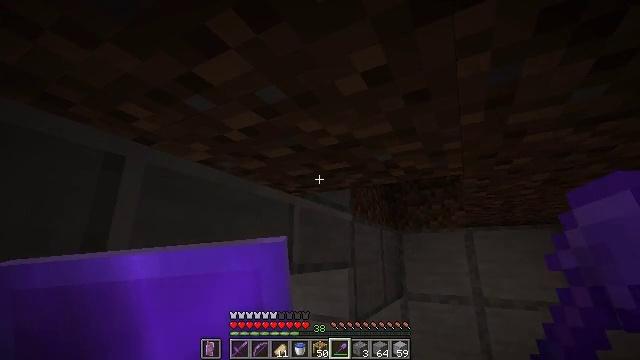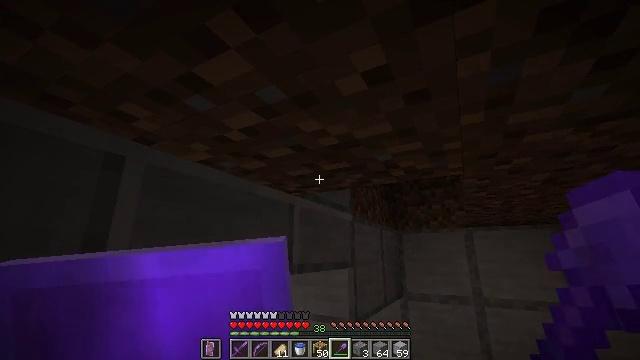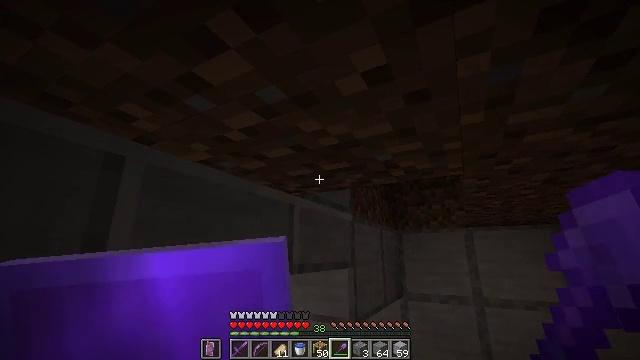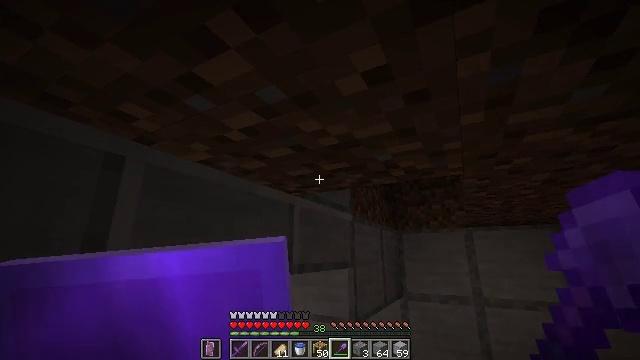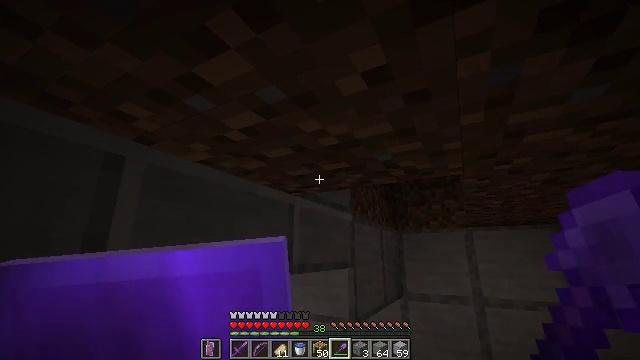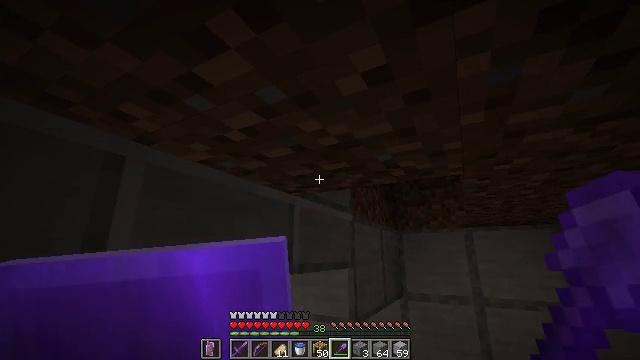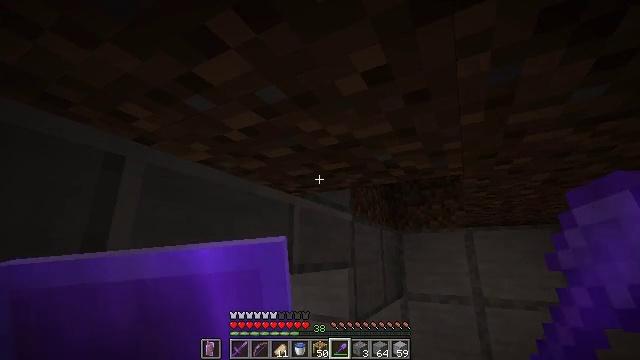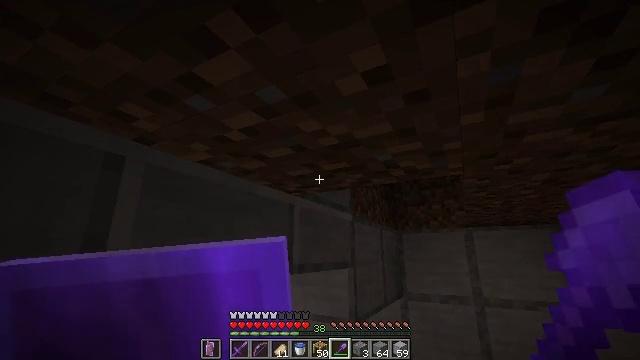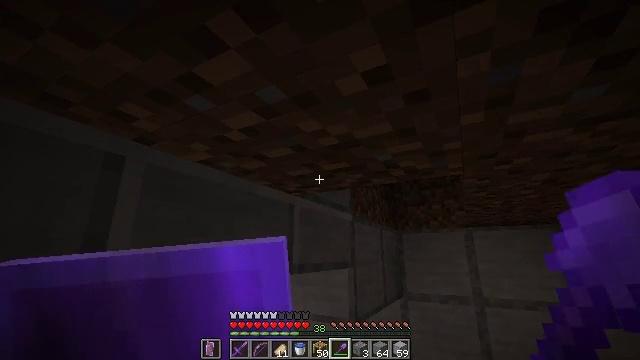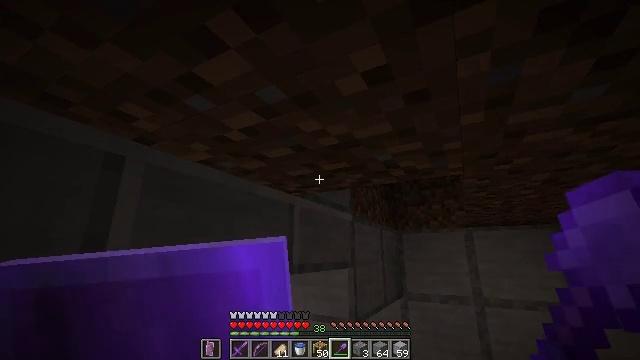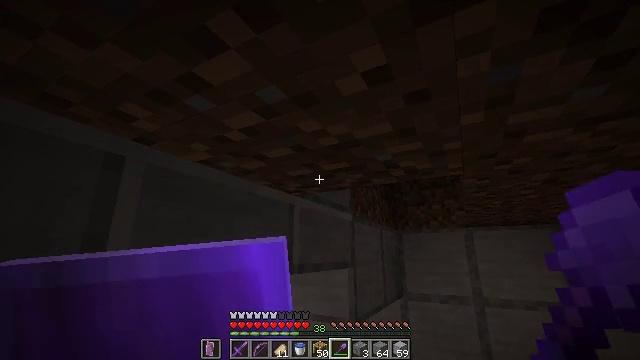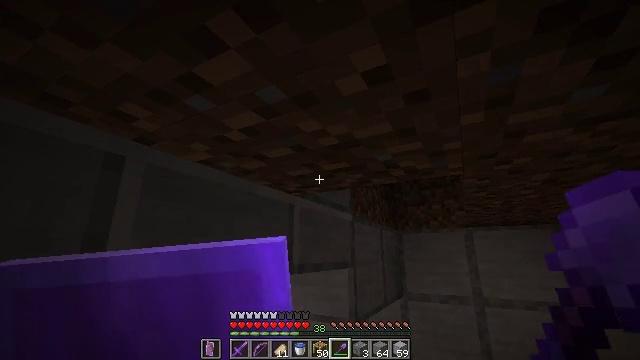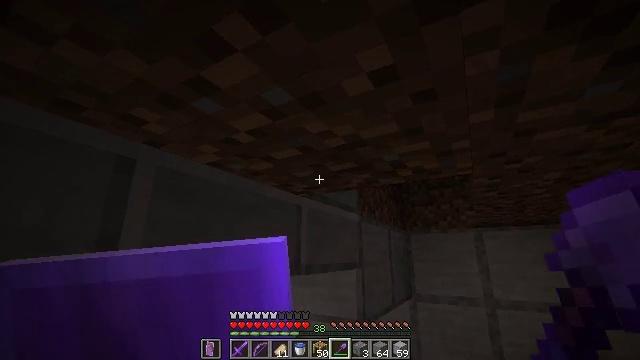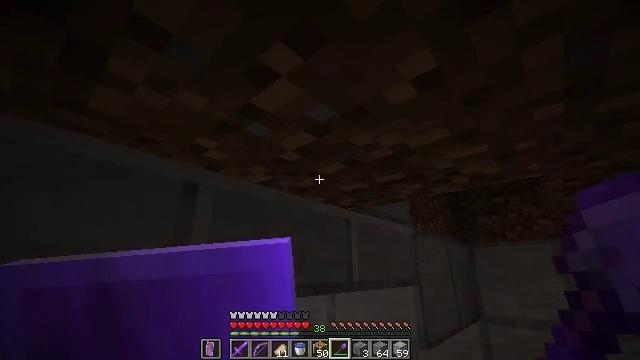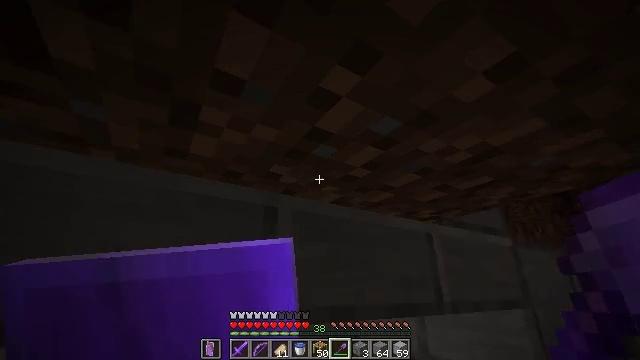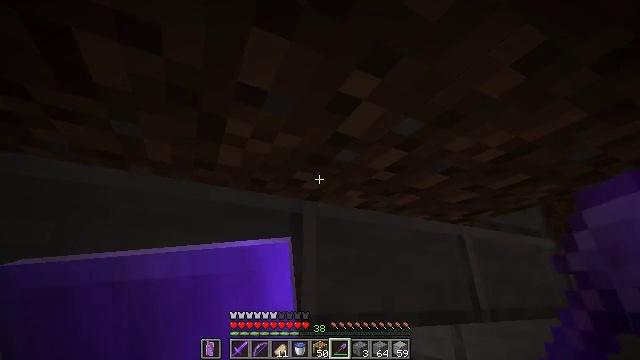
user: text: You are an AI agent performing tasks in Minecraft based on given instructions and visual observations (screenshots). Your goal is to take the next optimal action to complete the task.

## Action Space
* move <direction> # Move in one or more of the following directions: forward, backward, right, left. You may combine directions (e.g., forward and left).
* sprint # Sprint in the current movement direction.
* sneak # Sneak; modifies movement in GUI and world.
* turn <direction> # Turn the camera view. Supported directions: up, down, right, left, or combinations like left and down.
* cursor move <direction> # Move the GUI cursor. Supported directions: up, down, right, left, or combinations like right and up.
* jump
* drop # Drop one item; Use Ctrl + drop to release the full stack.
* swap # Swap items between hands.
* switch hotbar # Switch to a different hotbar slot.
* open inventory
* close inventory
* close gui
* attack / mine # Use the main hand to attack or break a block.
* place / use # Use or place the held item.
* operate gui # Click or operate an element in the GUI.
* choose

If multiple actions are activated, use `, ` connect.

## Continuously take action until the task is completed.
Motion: motion action
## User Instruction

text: Break the dirt block.
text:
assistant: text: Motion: no_op
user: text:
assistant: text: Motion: no_op
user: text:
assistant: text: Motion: no_op
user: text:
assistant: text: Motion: no_op
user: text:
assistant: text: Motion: no_op
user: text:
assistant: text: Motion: no_op
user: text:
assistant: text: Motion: no_op
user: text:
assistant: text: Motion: no_op
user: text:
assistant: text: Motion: no_op
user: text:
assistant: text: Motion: no_op
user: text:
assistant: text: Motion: no_op
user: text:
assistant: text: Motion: turn left
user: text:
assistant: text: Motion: turn left and up
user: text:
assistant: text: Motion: turn left and up
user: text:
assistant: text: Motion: turn left and up
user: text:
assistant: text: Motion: no_op
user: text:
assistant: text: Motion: no_op
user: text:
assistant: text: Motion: no_op
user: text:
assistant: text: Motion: no_op
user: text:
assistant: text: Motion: no_op
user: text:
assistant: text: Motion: no_op
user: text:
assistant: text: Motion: no_op
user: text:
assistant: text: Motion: no_op
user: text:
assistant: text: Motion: no_op
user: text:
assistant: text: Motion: no_op
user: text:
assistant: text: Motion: turn right and down
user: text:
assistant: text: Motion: turn right and down
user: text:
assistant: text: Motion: turn right
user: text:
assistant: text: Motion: turn right
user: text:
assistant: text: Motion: turn right